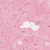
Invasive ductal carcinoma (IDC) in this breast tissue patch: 0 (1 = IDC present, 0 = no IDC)